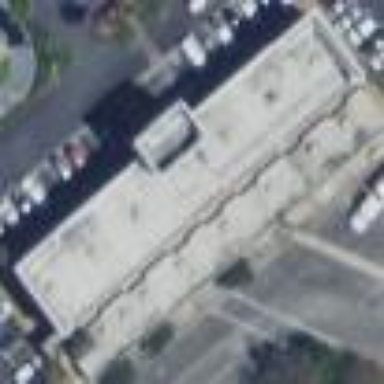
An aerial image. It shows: Retail building.